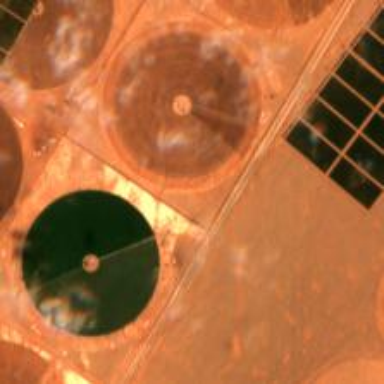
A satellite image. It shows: Pivot irrigation system.